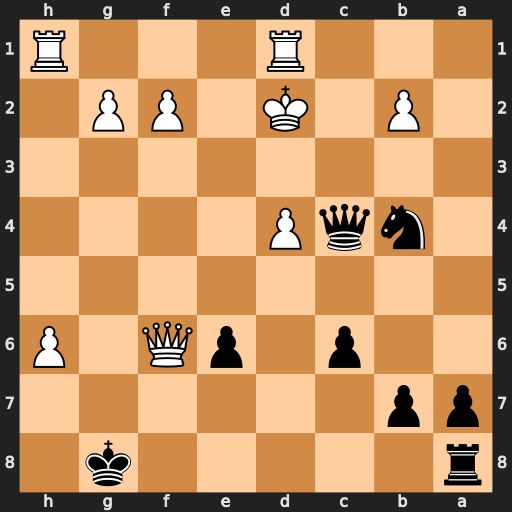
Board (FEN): r5k1/pp6/2p1pQ1P/8/1nqP4/8/1P1K1PP1/3R3R
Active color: b
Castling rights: -
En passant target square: -
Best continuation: Qd3+ Kc1 Na2#